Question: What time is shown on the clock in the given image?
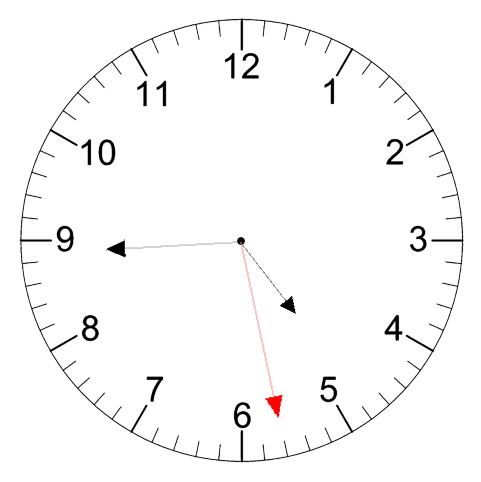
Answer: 04:44:28